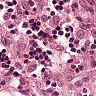
Metastatic tissue present: no